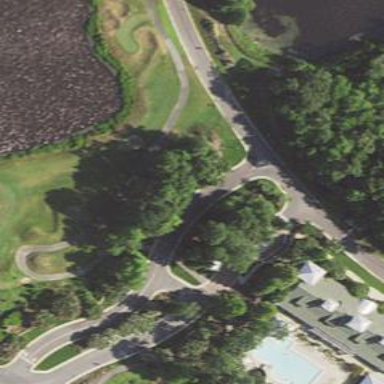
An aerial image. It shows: Service road designated as golf cart path.